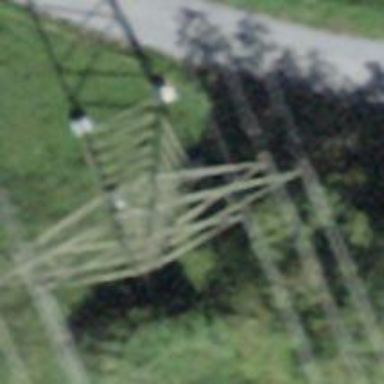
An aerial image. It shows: Power tower.